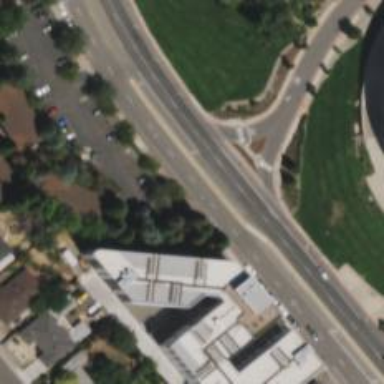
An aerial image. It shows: Primary highway with asphalt surface leading to roundabout. There are separate sidewalks along the road.